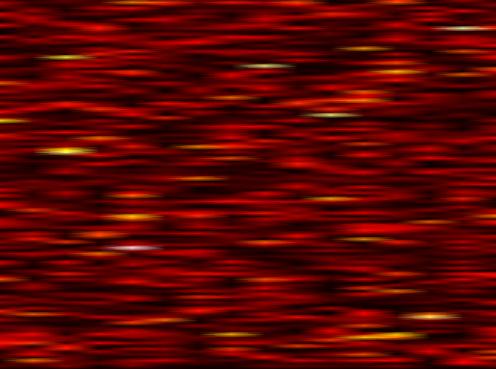
Label: FOFDM